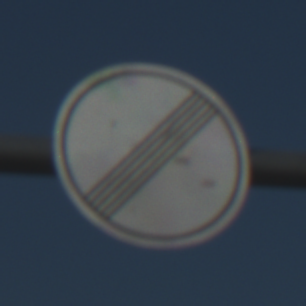
Verkehrszeichen: EndeSaemtlicherBegrenzungen
Umgebung: Outdoor, Nature
Tageszeit: MorningAfternoon
Wetter: Clear
Licht: Natural
Jahreszeit: NotSpecified
Kontrast: HighContrast